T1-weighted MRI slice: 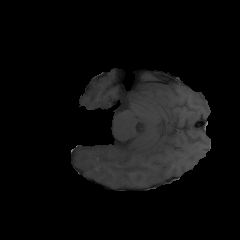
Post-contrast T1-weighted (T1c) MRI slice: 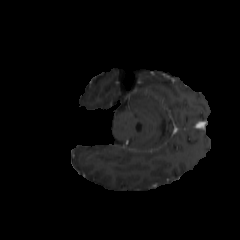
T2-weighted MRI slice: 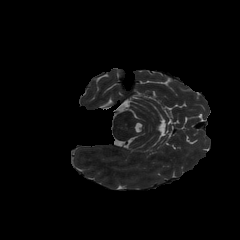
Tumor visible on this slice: no